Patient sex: M
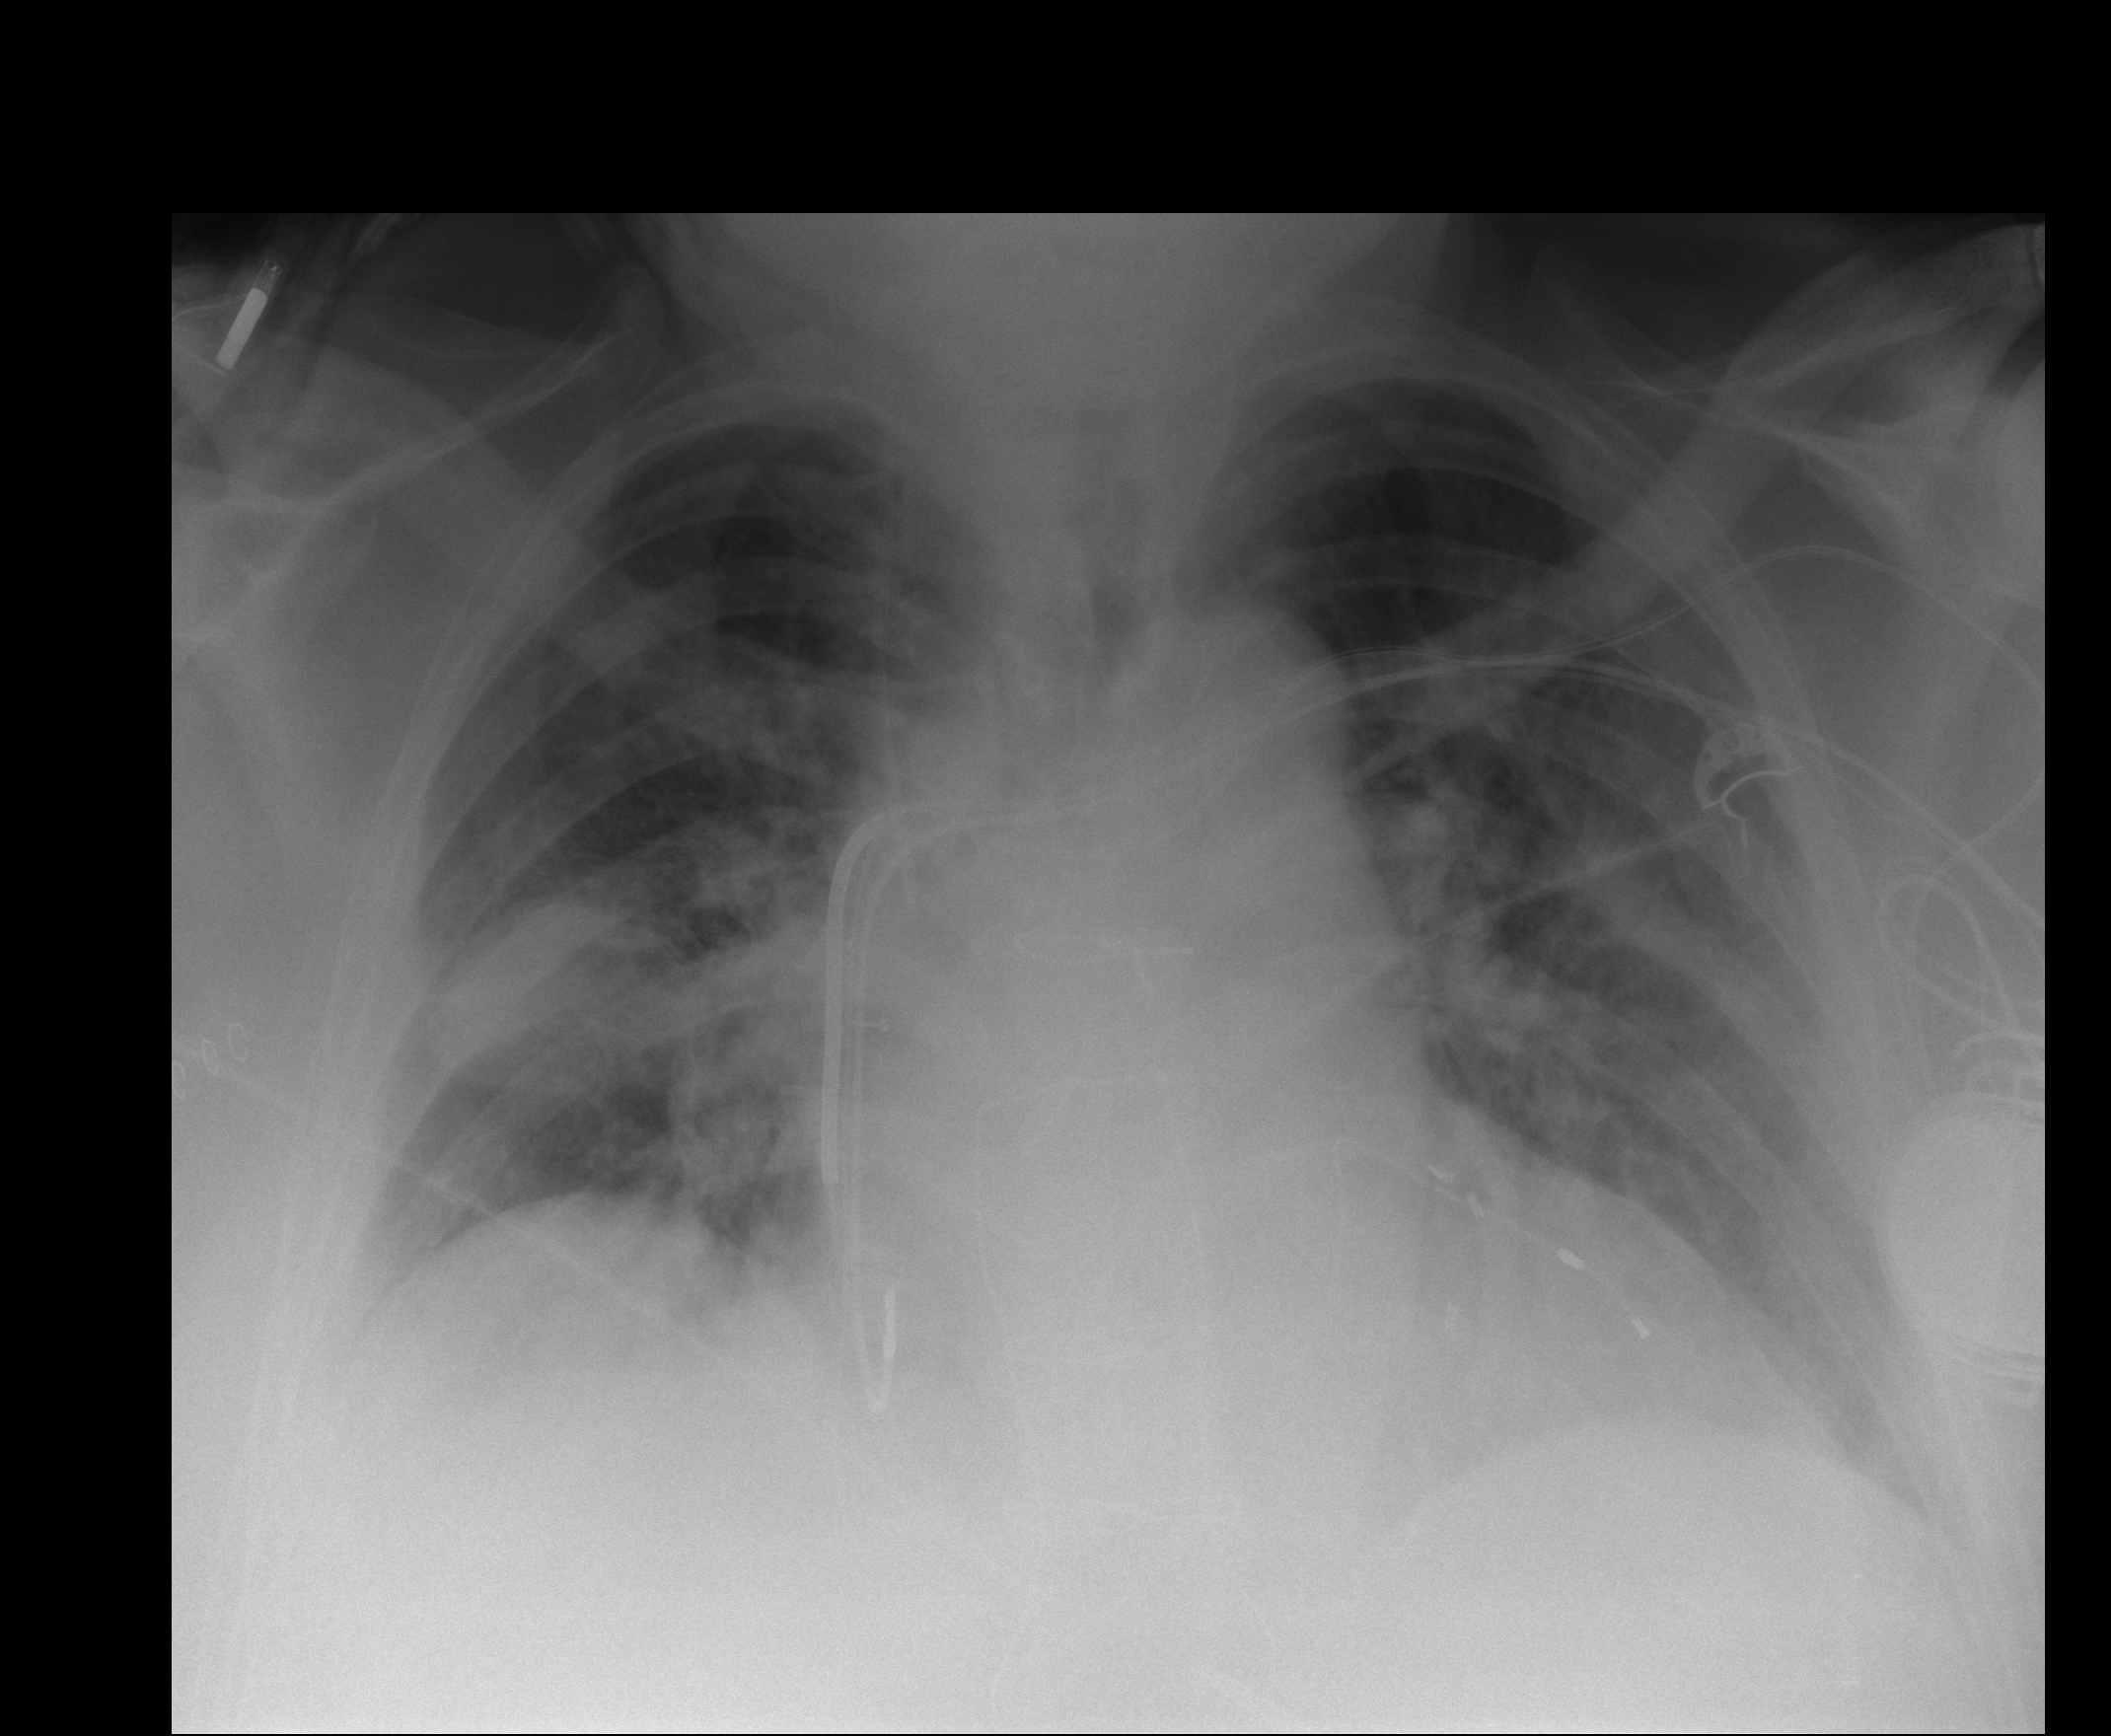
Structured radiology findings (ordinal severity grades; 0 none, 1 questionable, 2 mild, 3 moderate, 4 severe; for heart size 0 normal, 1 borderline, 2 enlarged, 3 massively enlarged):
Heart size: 2
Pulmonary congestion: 2
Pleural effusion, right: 1
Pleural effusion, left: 2
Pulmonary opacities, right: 2
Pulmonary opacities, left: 3
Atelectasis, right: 2
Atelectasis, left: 3